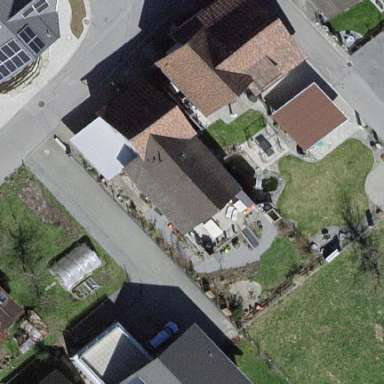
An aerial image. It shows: Simple house.